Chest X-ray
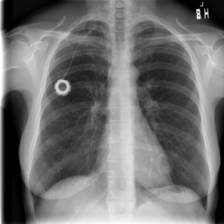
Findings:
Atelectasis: negative
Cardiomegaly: negative
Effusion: negative
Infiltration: negative
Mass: negative
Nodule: negative
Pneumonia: negative
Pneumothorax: negative
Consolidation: negative
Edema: negative
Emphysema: negative
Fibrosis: negative
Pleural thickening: negative
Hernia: negative